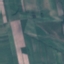
Land use / land cover class: AnnualCrop